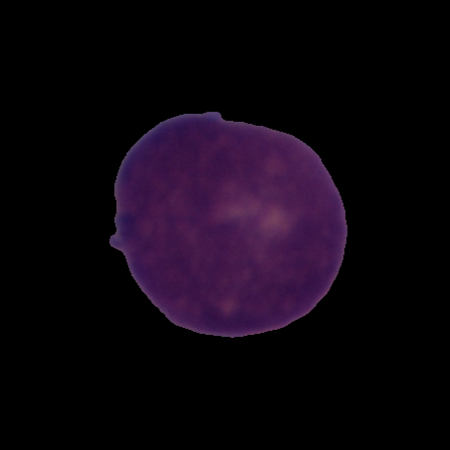
Label: cancer